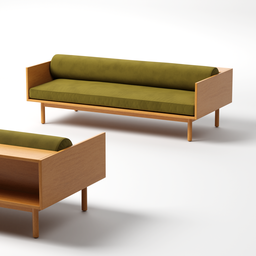
Label: furniture